Acute ischemic stroke brain MRI, CoRegistered space, volume 256x256x24, slice 15 of 24.
ADC (apparent diffusion coefficient): 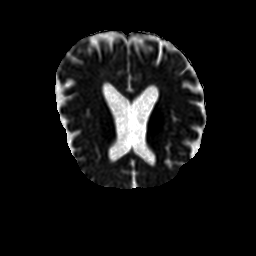
Tmax (time-to-maximum): 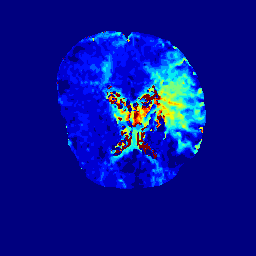
MTT (mean transit time): 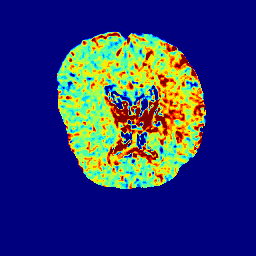
rCBF (relative cerebral blood flow): 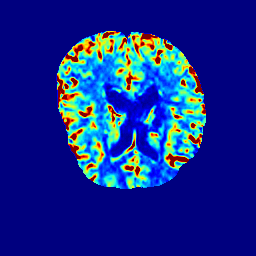
rCBV (relative cerebral blood volume): 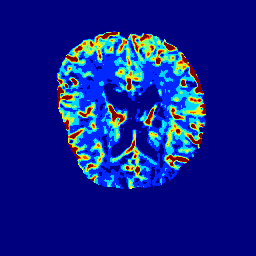
TTP (time-to-peak): 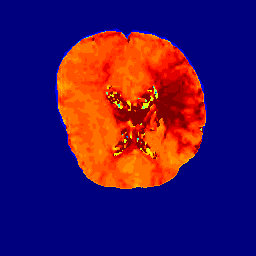
Final infarct lesion volume (90-day follow-up ground truth): 449 voxels